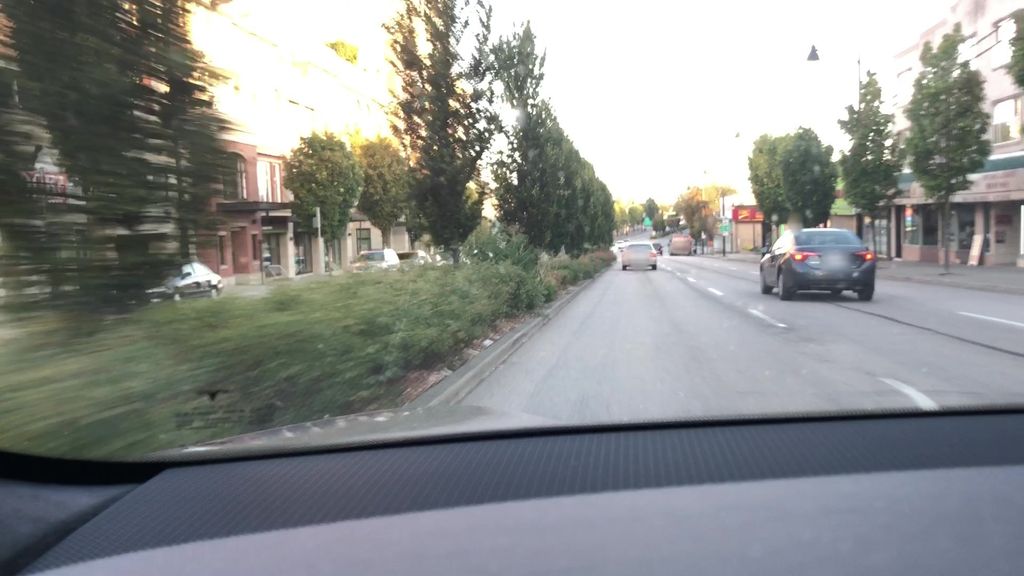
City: vancouver